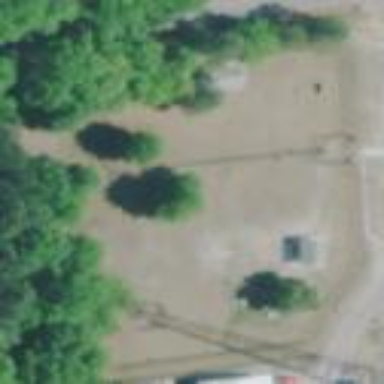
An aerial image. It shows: Dog park for leisure land.